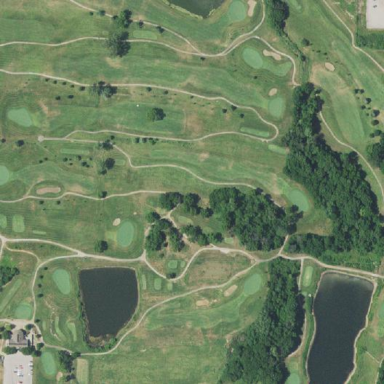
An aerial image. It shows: Golf course.